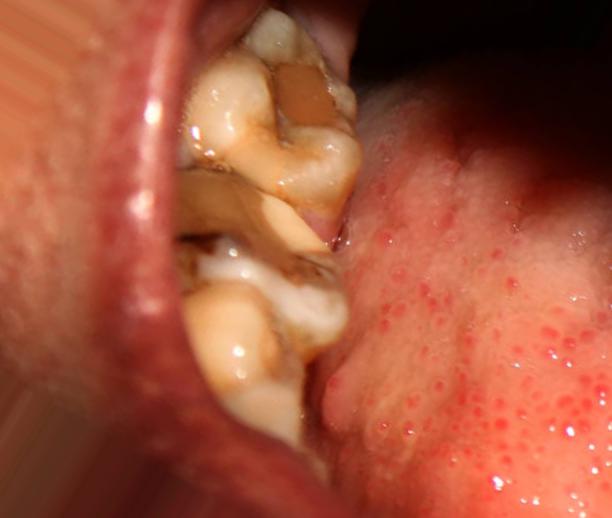
Condition: Caries